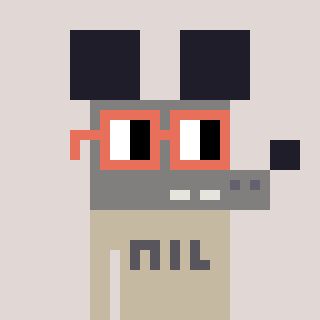
a pixel art character with square orange glasses, a mouse-shaped head and a bege-colored body on a warm background